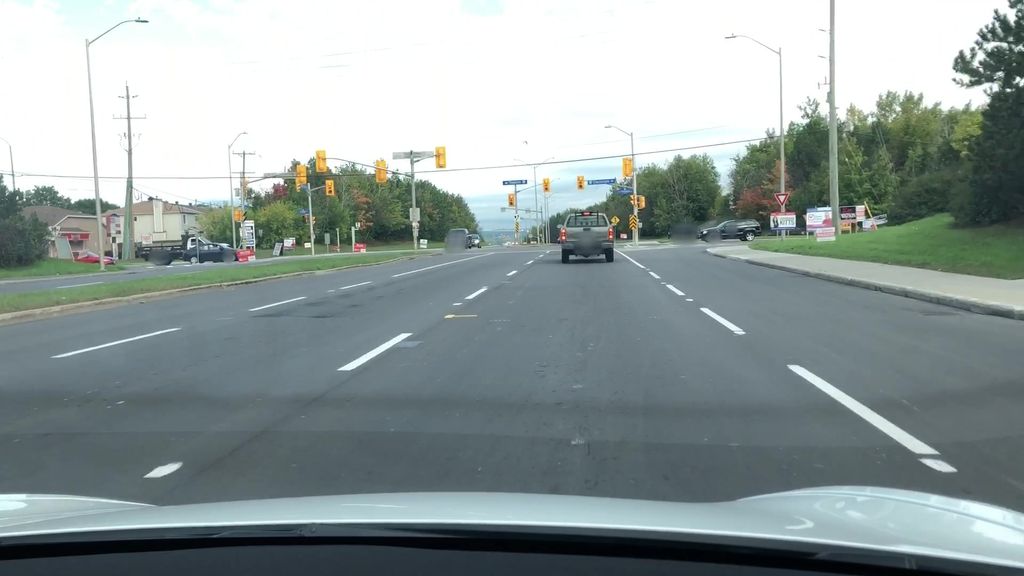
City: ottawa-gatineau